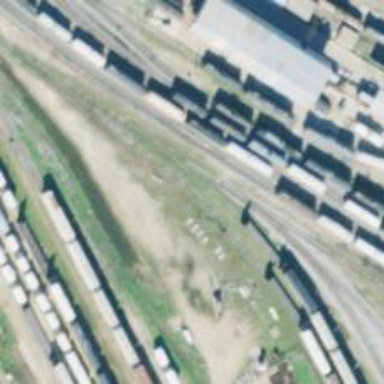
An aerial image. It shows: Railway yard.